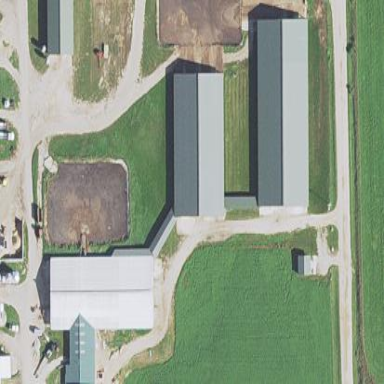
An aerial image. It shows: Farm auxiliary building.